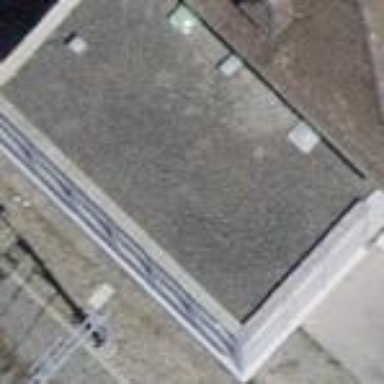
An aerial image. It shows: Building part with flat roof.